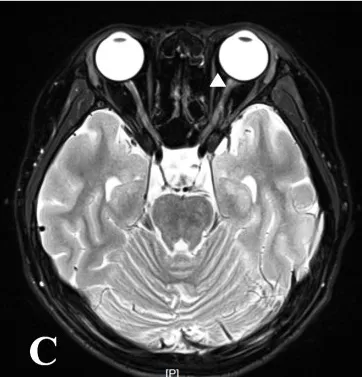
MRI at relapse and follow-up. Axial orbital T2-weighted image showing lesions in the left optic nerve with gadolinium enhancement in the T1-weighted gadolinium-enhanced image at relapse in December 2021 (C, D).
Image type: radiology (mri)